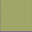
Piece: xx